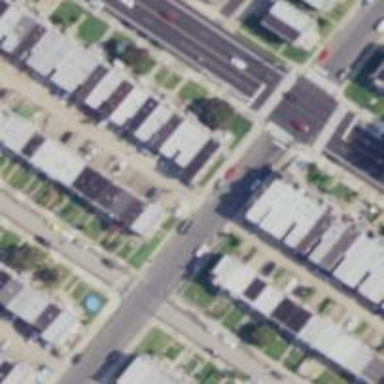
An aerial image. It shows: Alley classified as service road.